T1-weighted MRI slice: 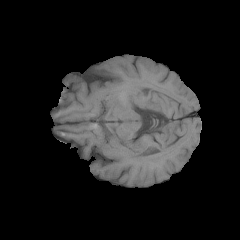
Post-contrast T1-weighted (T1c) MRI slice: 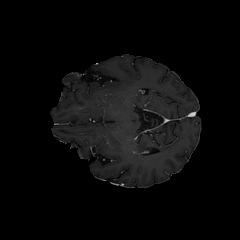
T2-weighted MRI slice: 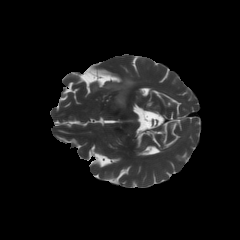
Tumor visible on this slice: yes